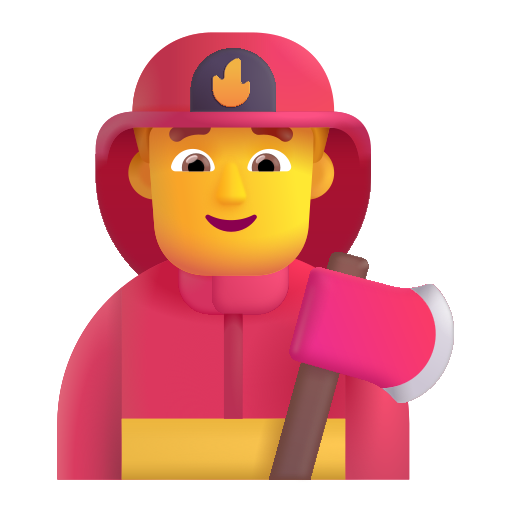
man firefighter color default